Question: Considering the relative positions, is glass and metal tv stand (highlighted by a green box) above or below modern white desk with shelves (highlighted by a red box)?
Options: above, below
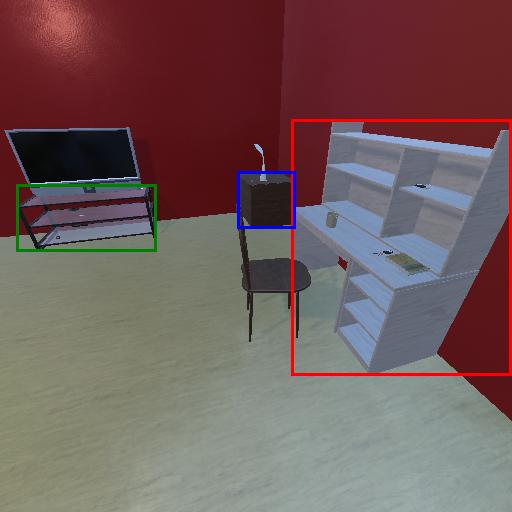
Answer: above